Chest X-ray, PA view. Patient: 47 years old, sex M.
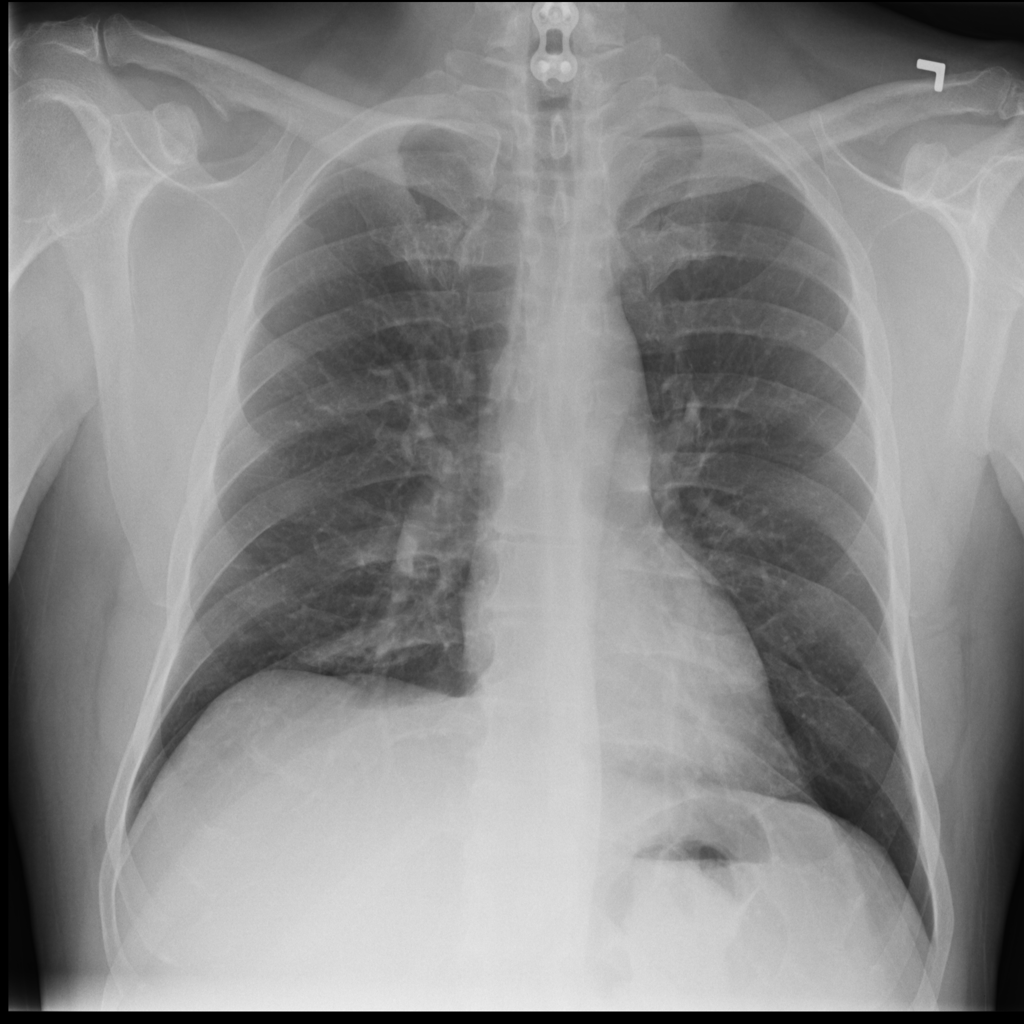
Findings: No Finding